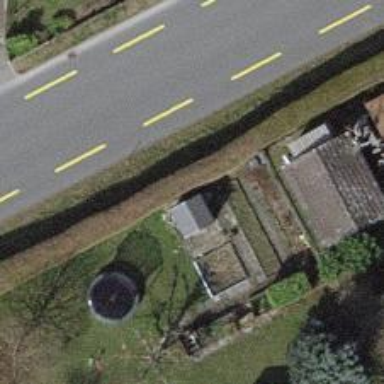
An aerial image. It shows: Hedge acting as barrier.